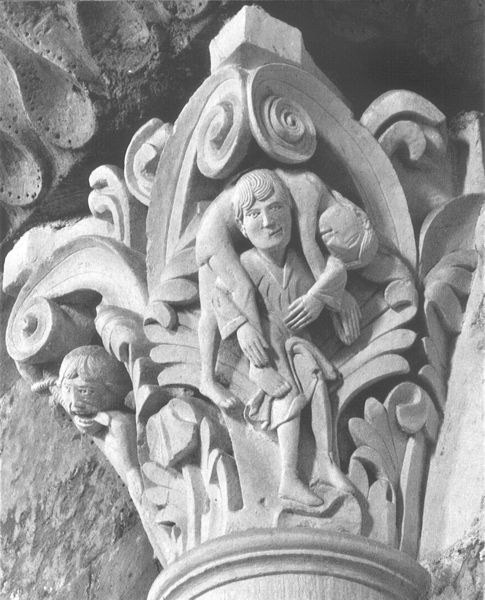
Titel: Tod des Judas, Wegtragung des Leichnams
Standort: Vézelay
Institution: ehemalige Abteikirche St. Magdalena
Schlagwörter: blätter, kopf, körper, mann, nackt, schatten, weiß, menschen, ausschnitt, frau, grau, köpfe, licht, marmor, mund, männer, pfeiler, szene, säule, ornament, alt, architektur, bibel, falten, gesicht, leiche, mensch, stein, tod, tot, toter, tragen, hände, gehen, kirche, mantel, kind, blatt, person, pflanzen, gotik, schulter, schultern, rund, ranken, skulptur, beine, relief, ecke, schlafen, schlafend, last, monochrom, ausdruck, füsse, figuren, falte, detail, floral, ornamente, thomas, verzierung, stuck, farn, palme, plastik, fein, ring, foto, fotografie, barfuss, komposit, stütze, krank, kloster, schwarzweiß, kranz, kapitell, ranke, sims, schnörkel, zähne, gesims, efeu, grimasse, kehle, voluten, sandstein, rosette, jesus, altes testament, hilfe, teufel, mittelalter, blattwerk, romanik, volute, opfer, basis, dorisch, schnecke, schnecken, korinthisch, schaft, träger, spirale, wulst, verzierungen, rettung, josef, schwach, testament, bruder, sterbender, aufsatz, kapitel, gebälk, toter mann, groteske, bauplastik, maßwerk, akanthus, korintisch, romanisch, palmetten, farne, troja, halsring, kringel, blattranken, akkanthus, anäus, basisring, blattranke, daniel, erzählung, farnmortiv, farnmotiv, figurenkapitell, gargoil, grotesken, kain und abel, palmette, romanisches kapitell, salisch, samariter, verletzter, körpe, acanthus, laiche, byzantisch, säulenkopf, gebelk, groteske#, barmherzig bibel